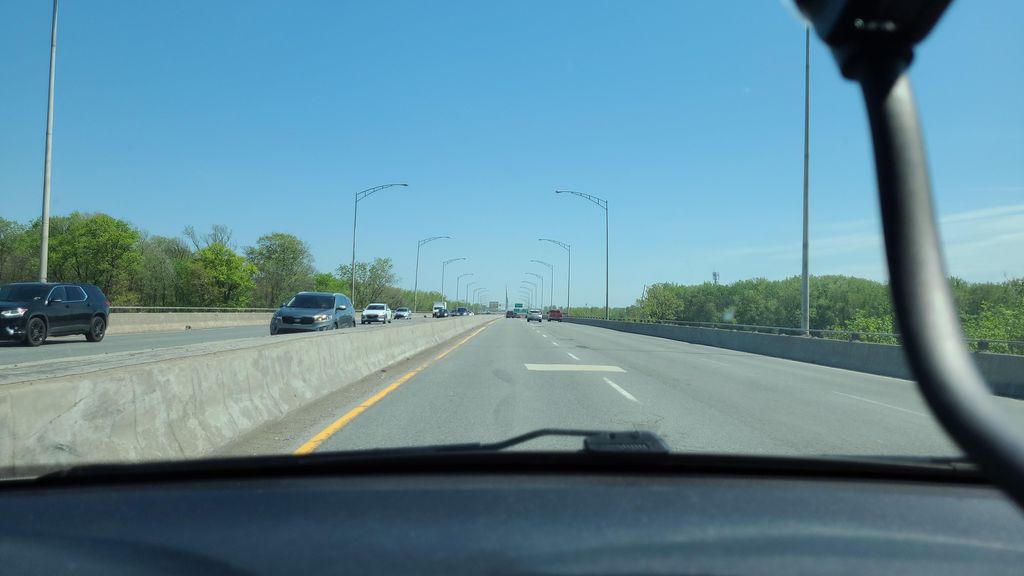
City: montreal